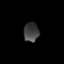
Tissue: prostate
Cell type: T cells
Senescence score: 0.2365
Nuclear area (px): 288
Mean DAPI intensity: 63.913